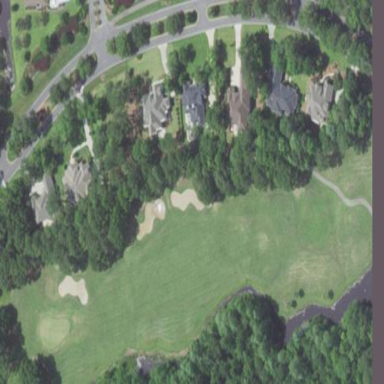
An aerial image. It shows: Water hazard on golf course. The hazard is natural water feature.